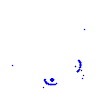
Particle: kaon